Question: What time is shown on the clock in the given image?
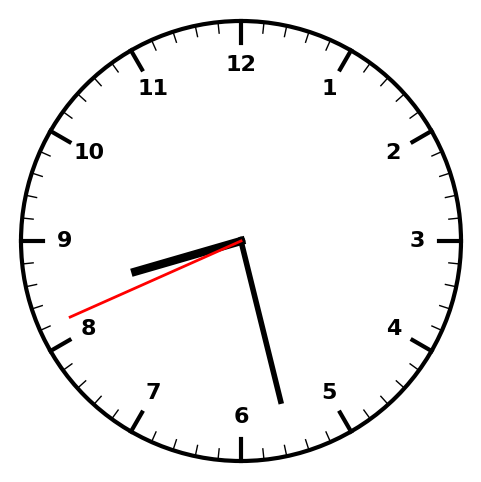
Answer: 08:27:41